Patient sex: F
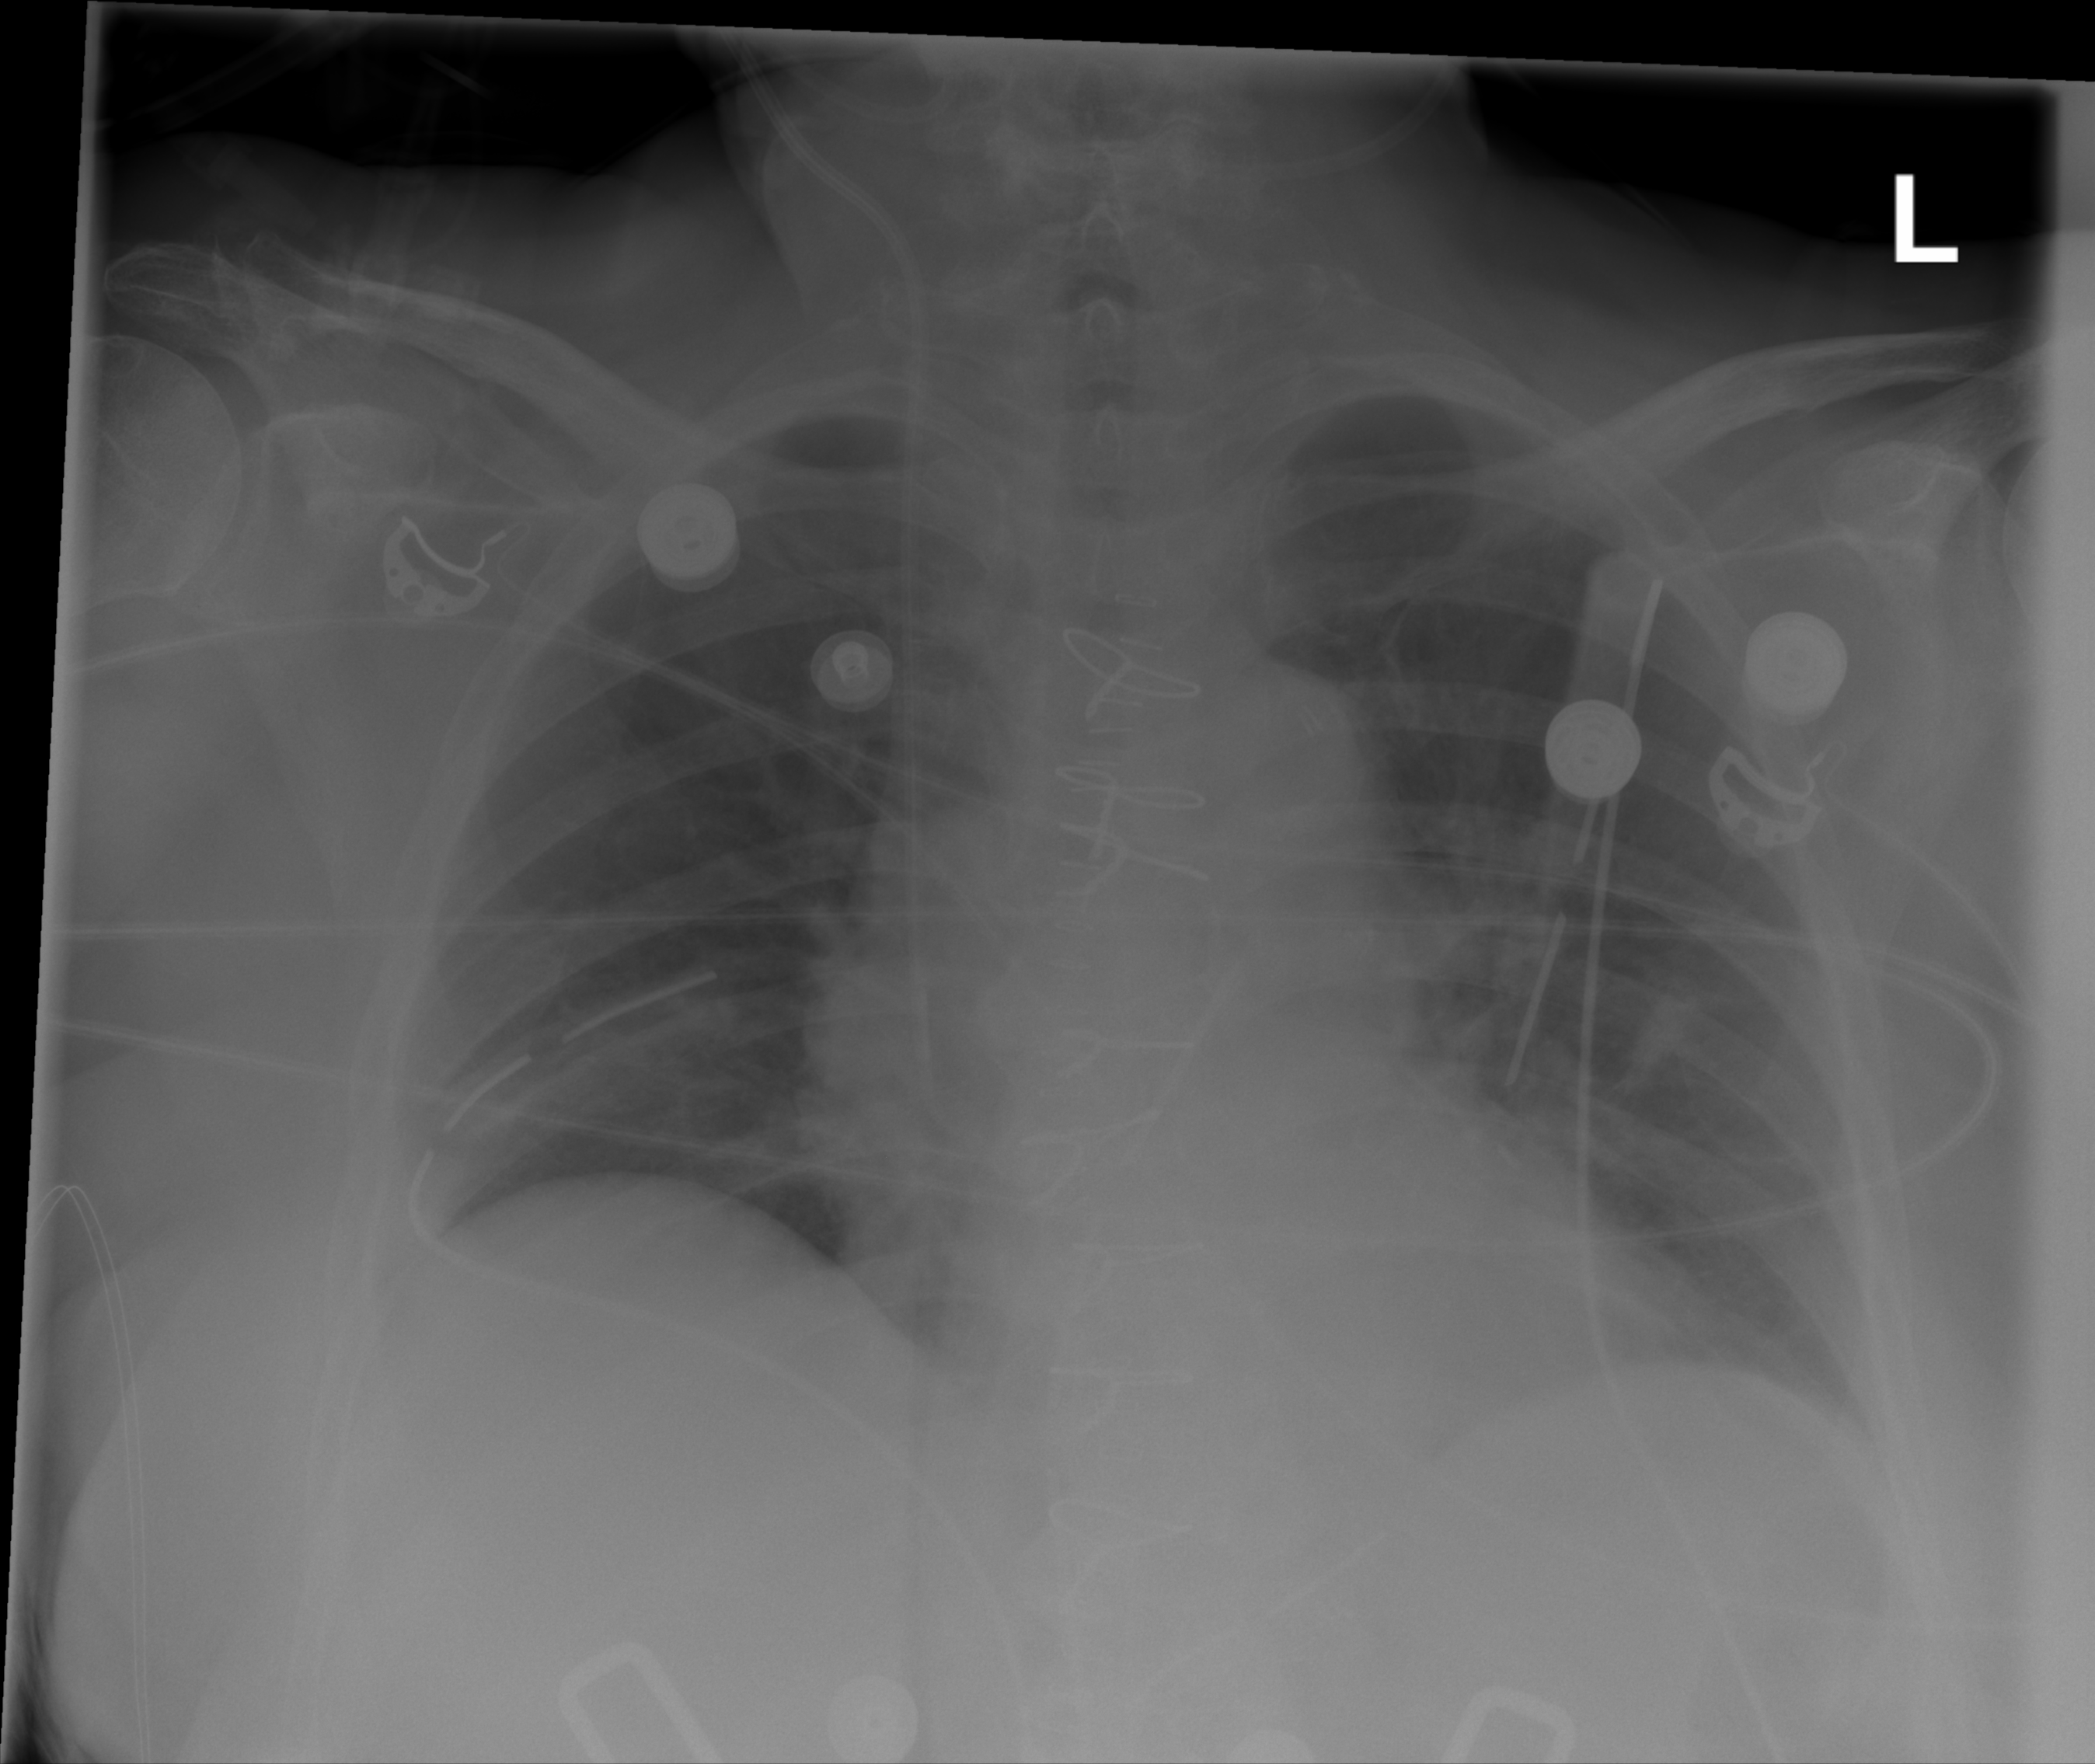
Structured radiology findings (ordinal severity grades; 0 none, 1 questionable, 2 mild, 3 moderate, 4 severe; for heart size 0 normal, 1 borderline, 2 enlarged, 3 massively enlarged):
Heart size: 1
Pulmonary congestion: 0
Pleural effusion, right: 2
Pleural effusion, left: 2
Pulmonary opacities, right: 0
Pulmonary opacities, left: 0
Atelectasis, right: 0
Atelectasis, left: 2